Field crop: maize
Growth stage: 2
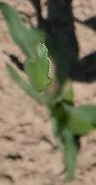
Species: maize